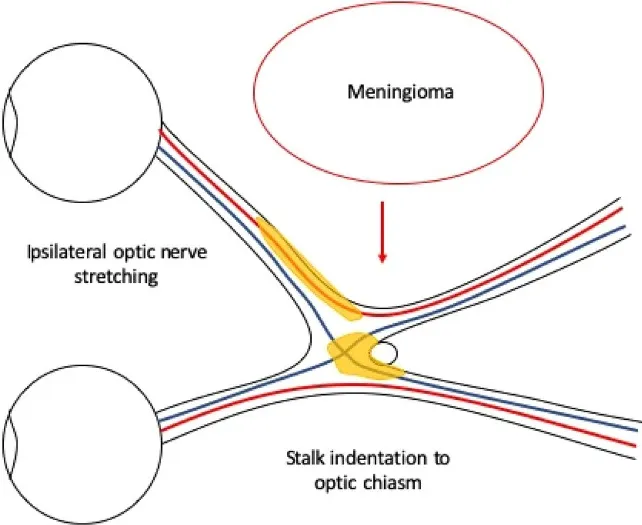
Illustration of right temporal optic nerve fiber stretching and pituitary stalk indentation on the right just-decussated nasal fibers. The large right parietal meningioma is pushing the optic apparatus to the left, causing the right optic nerve to stretch. The pituitary stalk is also pushed to the left, indenting on the optic chiasm. The stretched right optic nerve and the compressed optic chiasm show signs of injury, and we can see edematous changes on the MRI T2-weighted image. The edematous area is illustrated in yellow. The right temporal optic nerve fibers and the just-decussated right nasal optic fibers are injured, and together, they demonstrate clinically atypical visual field defects.
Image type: radiology (mri)